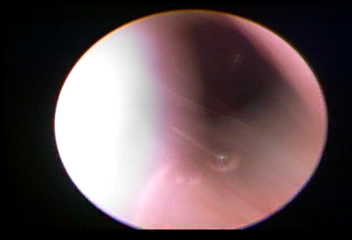
Modality: WLC
Class: Normal mucosa
Bladder cancer association: No